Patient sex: M
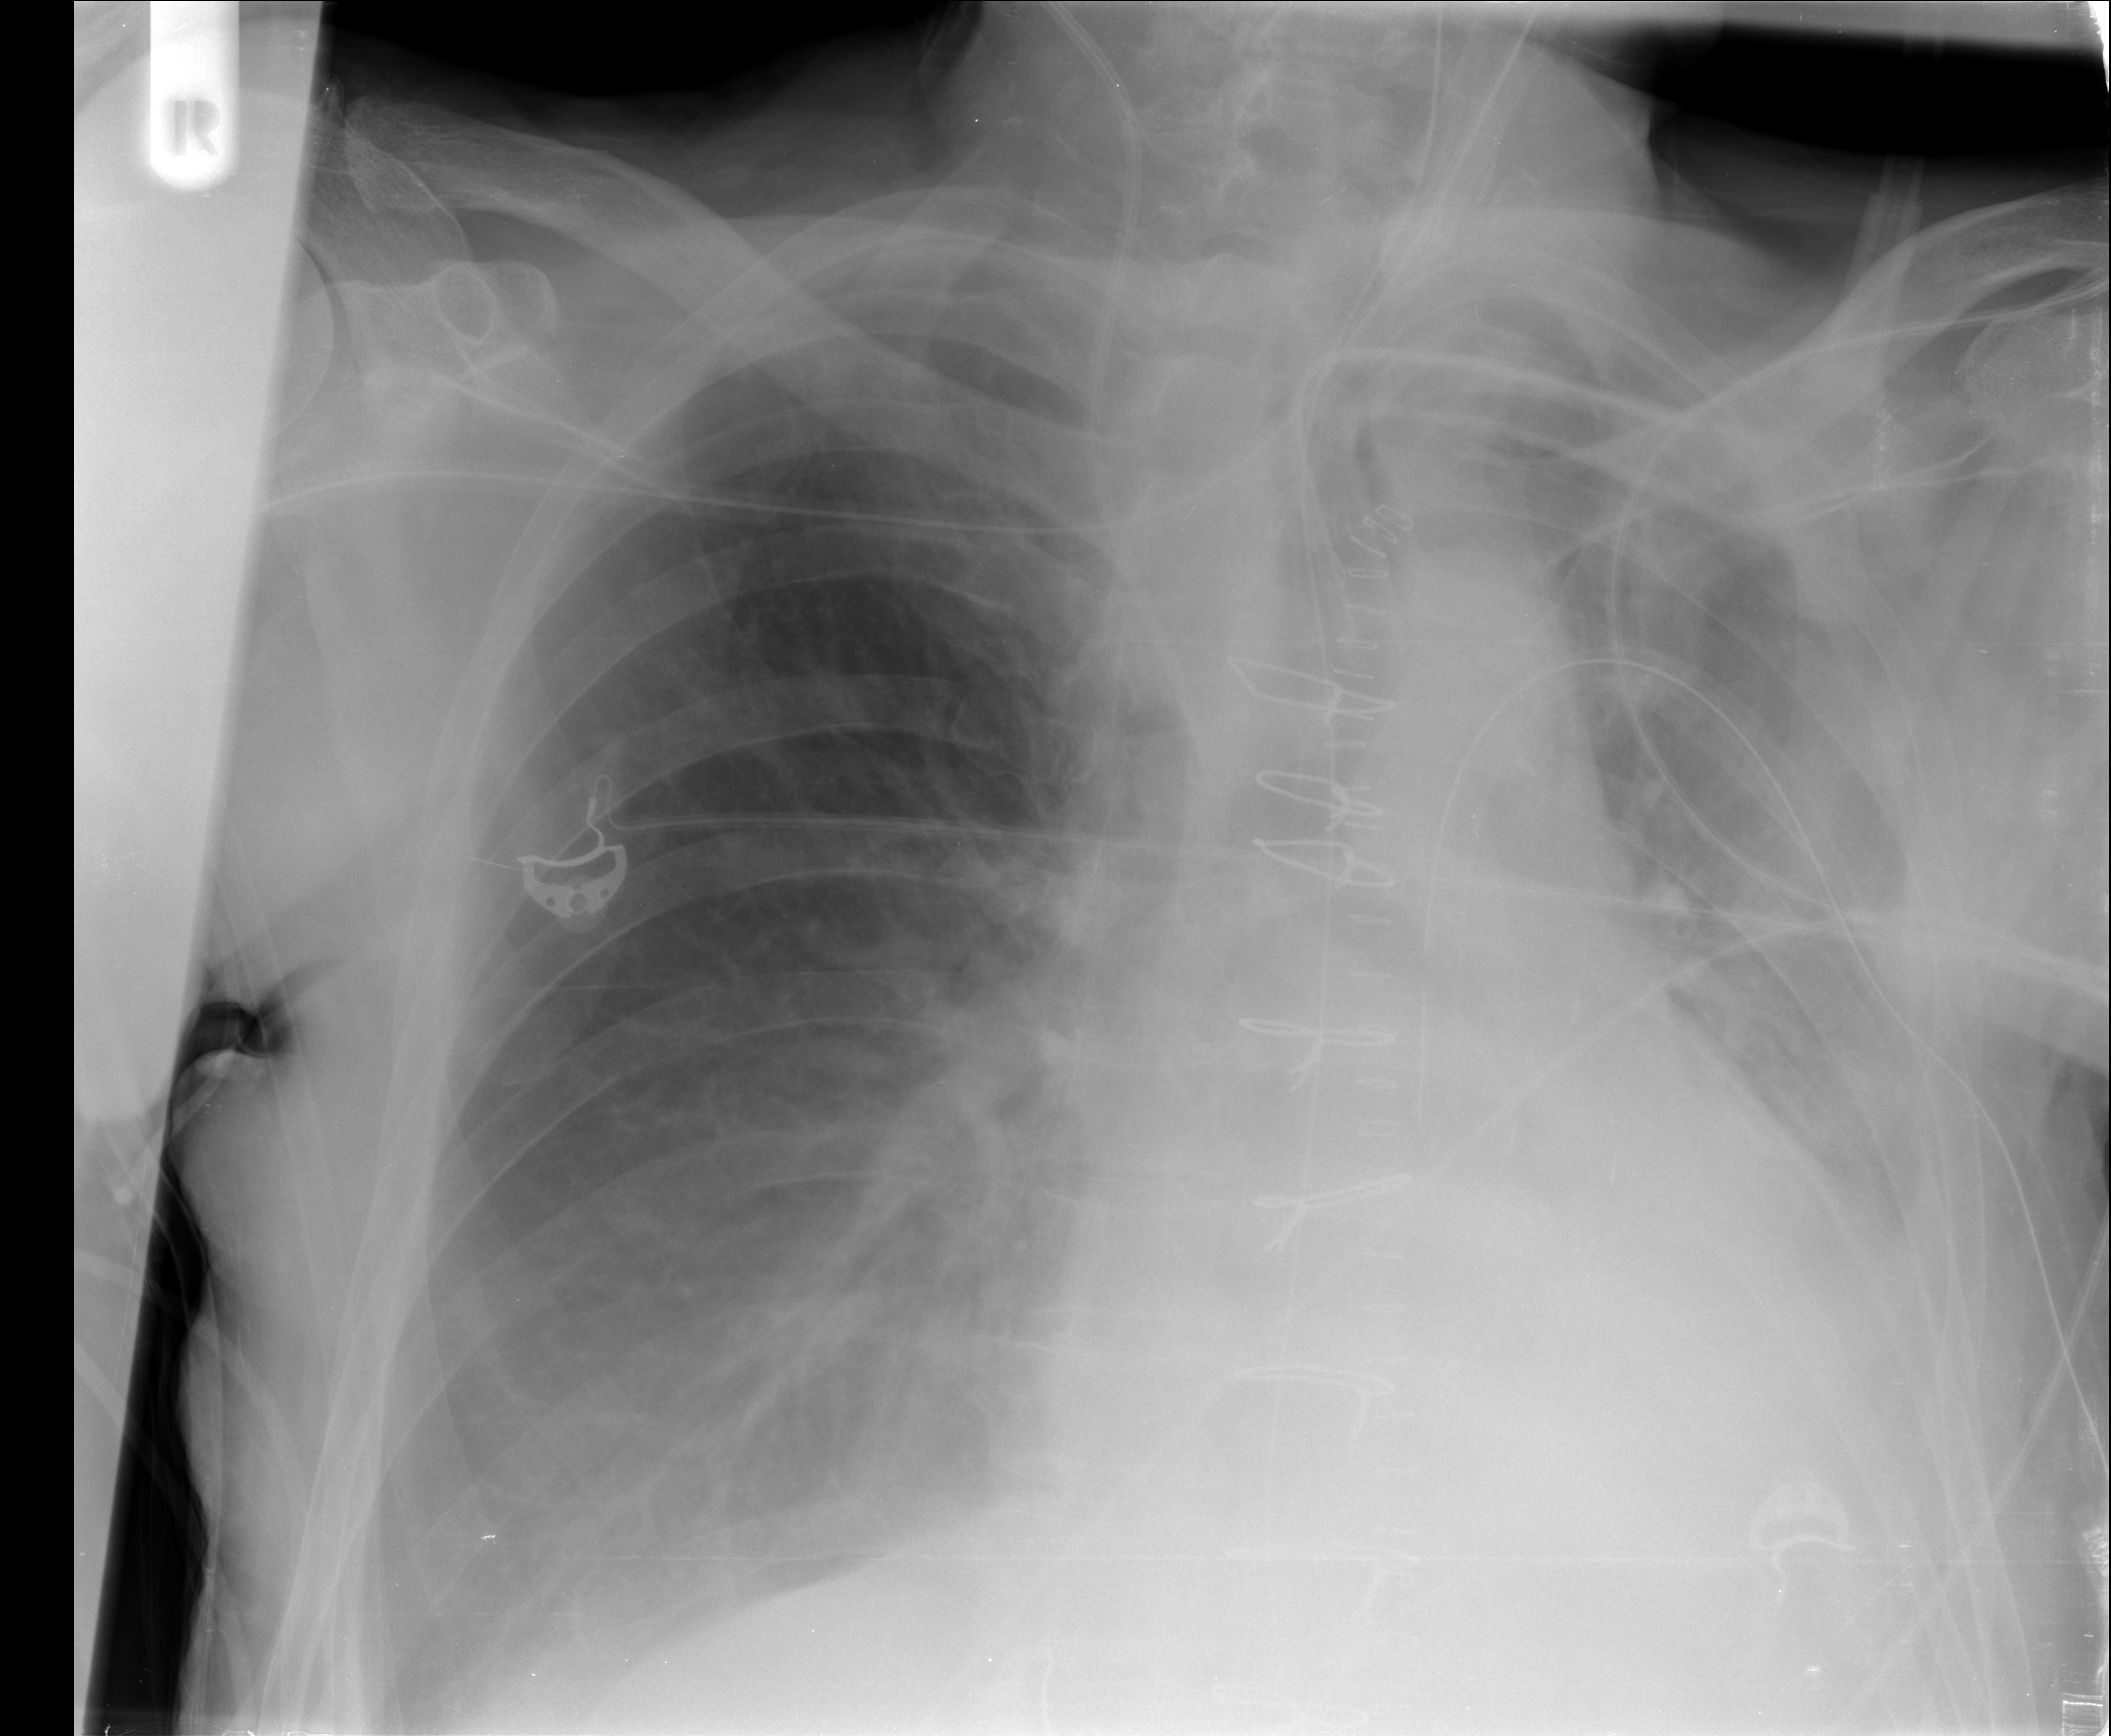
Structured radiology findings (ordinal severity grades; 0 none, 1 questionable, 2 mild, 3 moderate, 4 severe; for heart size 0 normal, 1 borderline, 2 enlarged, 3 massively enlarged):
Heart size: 1
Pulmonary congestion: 2
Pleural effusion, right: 2
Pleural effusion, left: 2
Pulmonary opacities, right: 0
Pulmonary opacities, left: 0
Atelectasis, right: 2
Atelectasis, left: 2